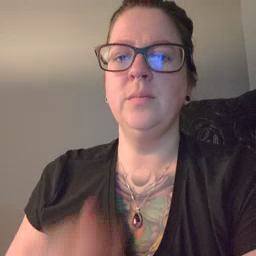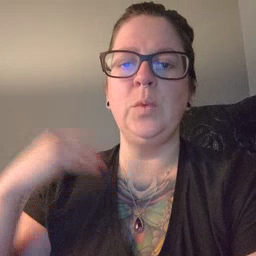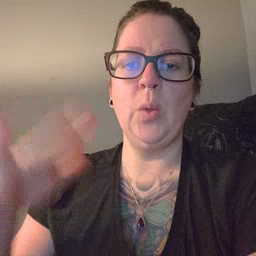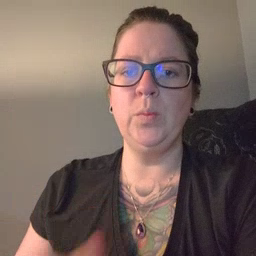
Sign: snow